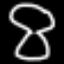
Label: hourglass